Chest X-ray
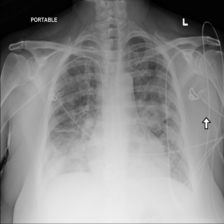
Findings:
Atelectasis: negative
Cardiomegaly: negative
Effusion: negative
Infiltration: positive
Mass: negative
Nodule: negative
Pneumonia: negative
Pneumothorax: negative
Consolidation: positive
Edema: positive
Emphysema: negative
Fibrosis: negative
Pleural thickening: negative
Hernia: negative